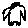
Label: bird